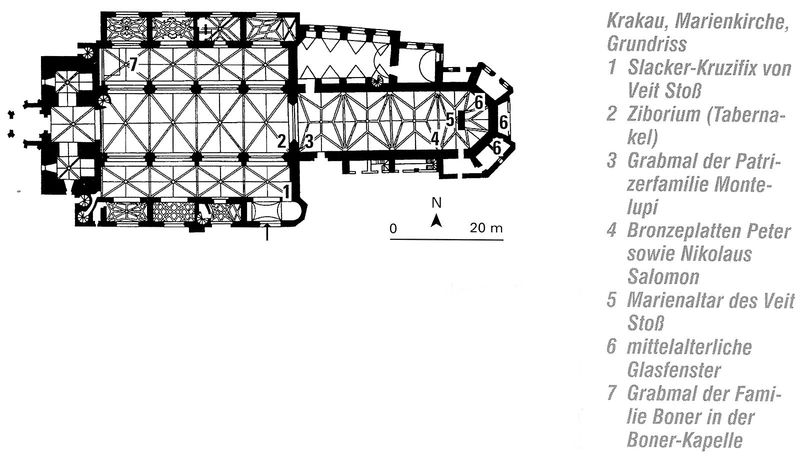
Titel: Krakau, Marienkirche
Standort: Krakau (Kraków), Marienkirche (EU - PL)
Schlagwörter: fenster, schwarz, säulen, weiss, zeichnung, architektur, norden, kirche, schiffe, türen, zahlen, gewölbe, text, beschriftung, entwurf, kathedrale, langhaus, querhaus, mittelalter, altarraum, apsis, kapelle, kruzifix, plan, joch, grabmal, erklärung, grundriss, kreuzgang, maßstab, kriche, länge, krakau, marienkirche, polen, kreuzjoch, krakau marienkirche, slacker, lkkrakau